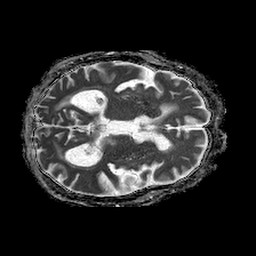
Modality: ADC
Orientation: axial
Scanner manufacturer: philips
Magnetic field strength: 1.5 T
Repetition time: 4.6 s
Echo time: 0.08631 s